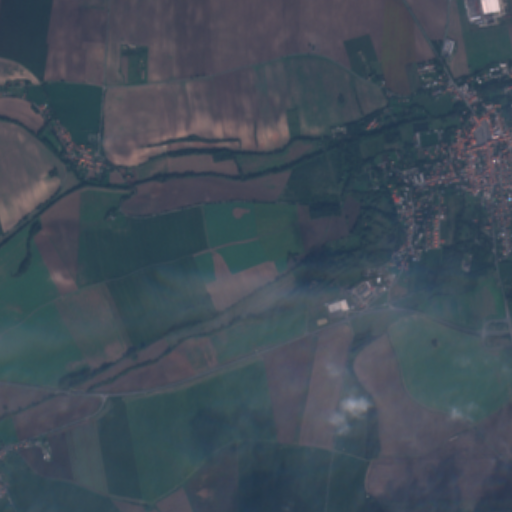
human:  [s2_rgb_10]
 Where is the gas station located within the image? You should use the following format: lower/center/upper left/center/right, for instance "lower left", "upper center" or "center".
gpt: The gas station is located in the center right of the image.
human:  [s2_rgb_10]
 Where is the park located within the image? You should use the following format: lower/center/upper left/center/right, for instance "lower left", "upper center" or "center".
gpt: The park is located in the upper right of the image.
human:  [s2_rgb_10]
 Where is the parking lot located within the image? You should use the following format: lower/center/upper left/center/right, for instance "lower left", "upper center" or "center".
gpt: The parking lot is located in the upper right of the image.
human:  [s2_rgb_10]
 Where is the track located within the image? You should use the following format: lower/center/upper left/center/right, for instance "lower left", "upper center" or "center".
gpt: There is no track in the image.